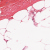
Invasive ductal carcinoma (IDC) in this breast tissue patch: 0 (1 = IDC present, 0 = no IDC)